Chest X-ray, PA view. Patient: 51 years old, sex M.
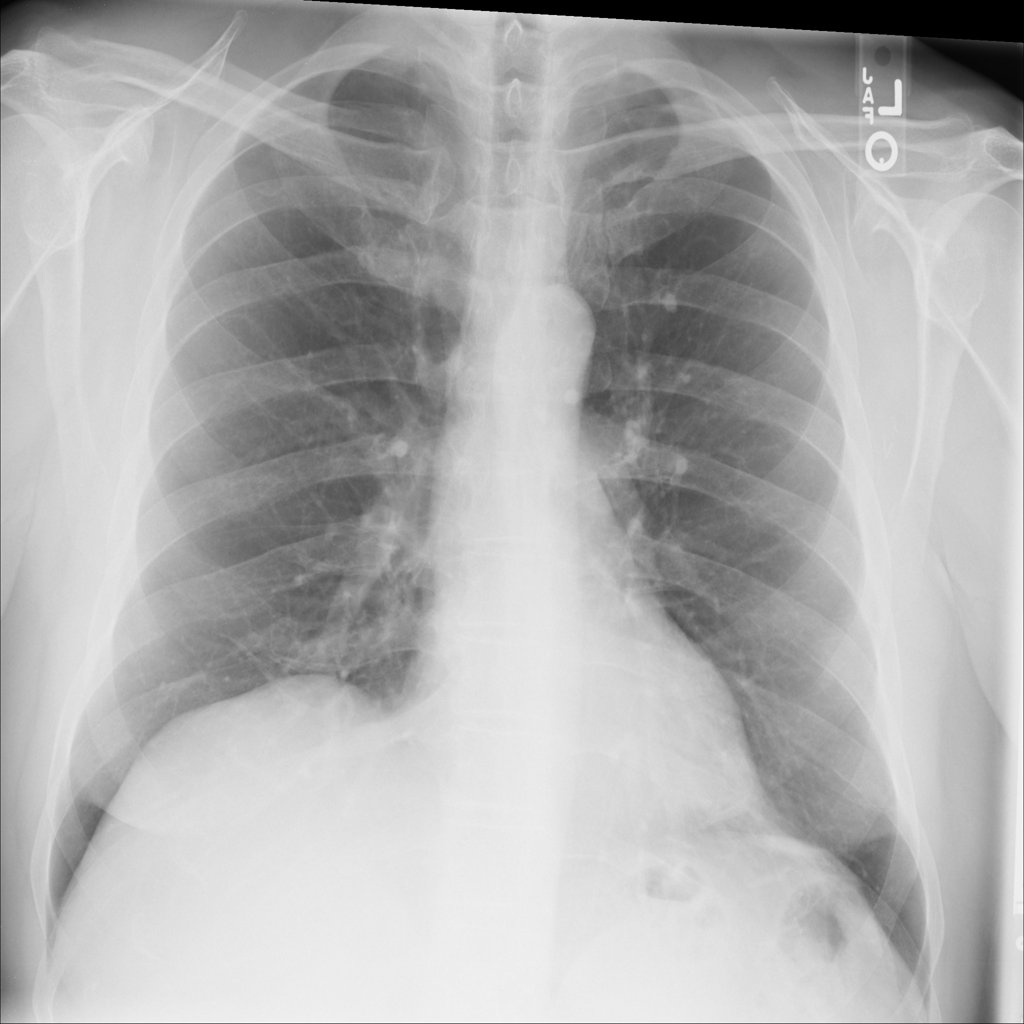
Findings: Atelectasis